Question: When I set an 'Image' to fill the window, it seems to render over the top of the other controls and generally make a mess of painting the window. The order in the file doesn't seem to help, however if I put it inside it's own 'Page' section it behaves a better.
Is there any way to display an image behind everything in the window?
Also, the other controls don't seem to render over the top of it properly when they do (text has white background, buttons have white squares), I'm guessing they need a transparent mode set somewhere?
---
Edit:
Here is an example of the problem, the button and checkbox became visible from mouseover, and the text from selecting:

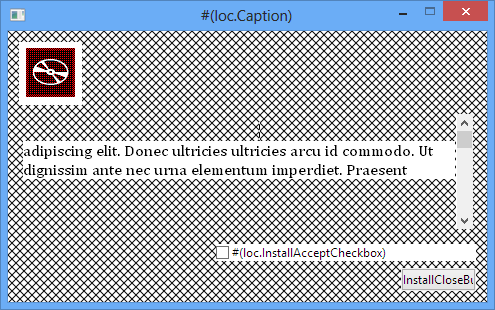
Answer: I was not able to get the 'Image' as a background to work, however I was able to get what I wanted using the window background.
The 'Window' allows you to use an image specified in the 'Theme/@ImageFile', and then specify the 'Window/@SourceX' and 'Window/@SourceY' offsets to 0. However this is not enough, as 'Window'. You need to use a font without a background specified.
There are two other issues I had to work around:
- -